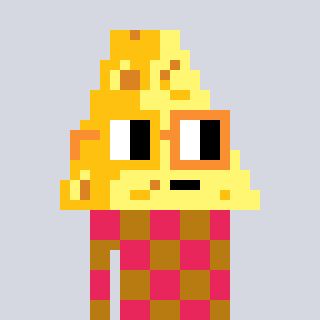
a pixel art character with square yellow and orange glasses, a cheese-shaped head and a gold-colored body on a cool background